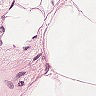
Metastatic tissue present: no